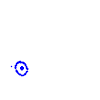
Particle: kaon